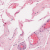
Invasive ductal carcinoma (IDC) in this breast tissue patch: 0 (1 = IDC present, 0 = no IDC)